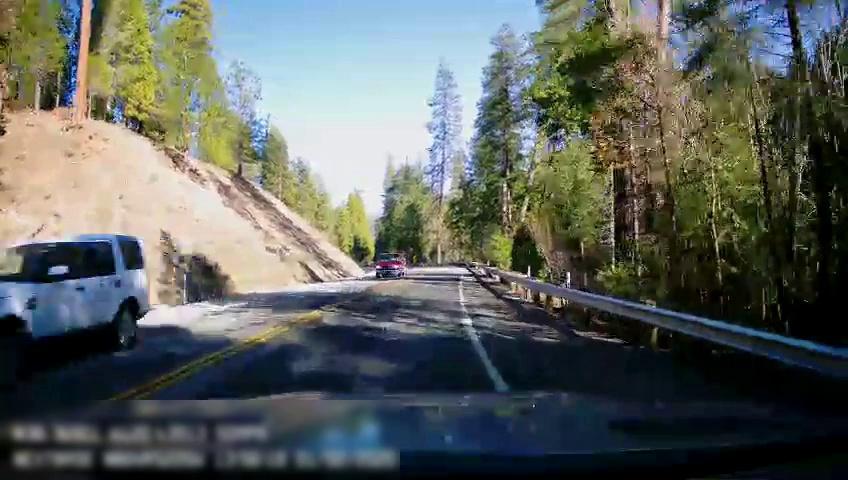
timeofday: Day
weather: Sunny
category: Drivable Space
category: Vehicles | SUV
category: Vehicles | SUV
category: Lanes | Alternate Lane
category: Lanes | Current Lane
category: Lanes | Opposite Lane